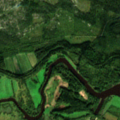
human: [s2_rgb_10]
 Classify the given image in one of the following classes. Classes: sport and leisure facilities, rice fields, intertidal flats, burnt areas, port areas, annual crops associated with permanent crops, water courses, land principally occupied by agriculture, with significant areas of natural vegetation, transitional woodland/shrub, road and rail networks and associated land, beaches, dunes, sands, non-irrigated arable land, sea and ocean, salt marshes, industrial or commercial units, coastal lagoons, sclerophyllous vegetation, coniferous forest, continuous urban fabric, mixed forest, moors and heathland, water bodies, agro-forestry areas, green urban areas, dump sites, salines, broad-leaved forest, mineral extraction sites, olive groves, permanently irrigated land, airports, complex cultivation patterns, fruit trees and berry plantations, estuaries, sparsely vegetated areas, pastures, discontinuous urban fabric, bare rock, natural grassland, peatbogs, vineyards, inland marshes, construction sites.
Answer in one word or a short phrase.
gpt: land principally occupied by agriculture, with significant areas of natural vegetation, coniferous forest, mixed forest, transitional woodland/shrub